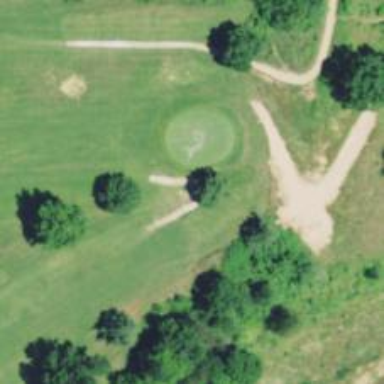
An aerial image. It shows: Path for both roads and golfers.